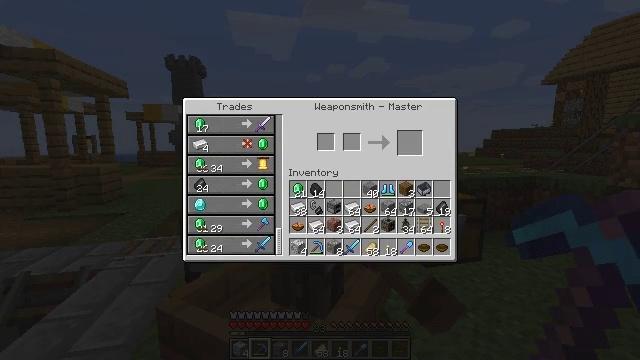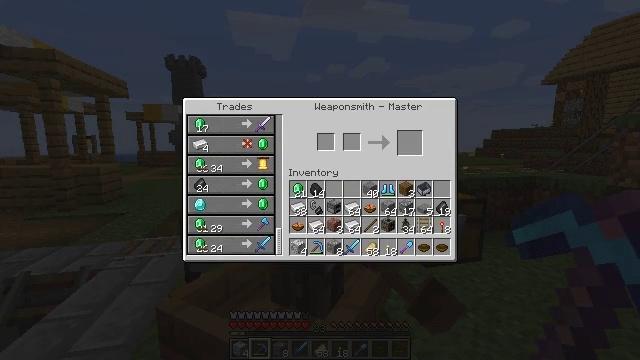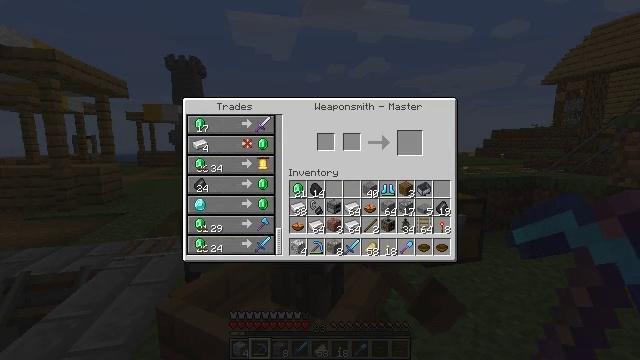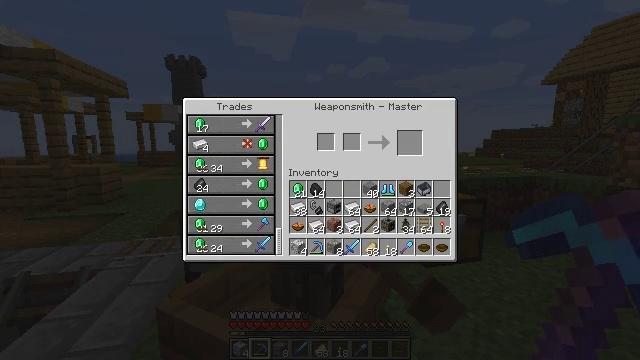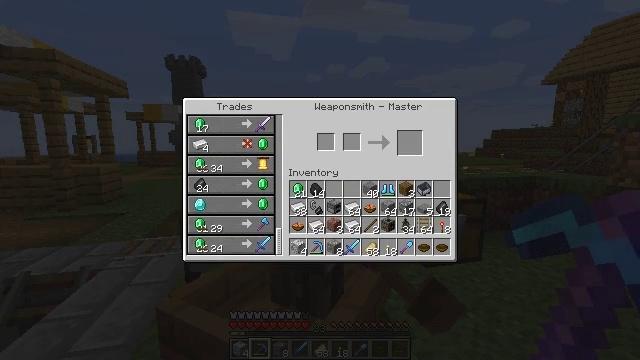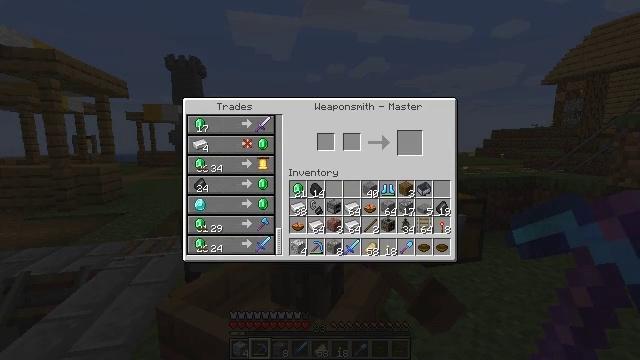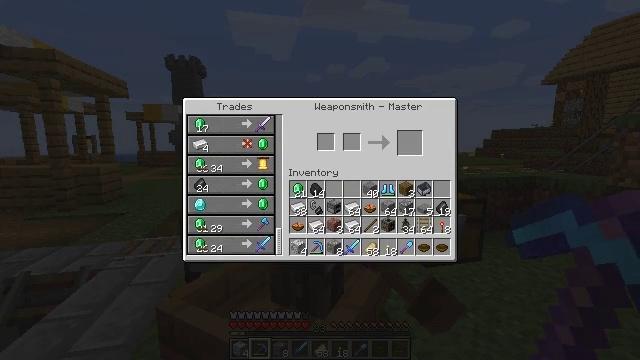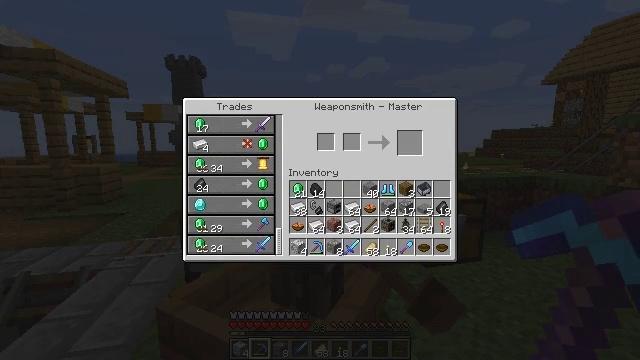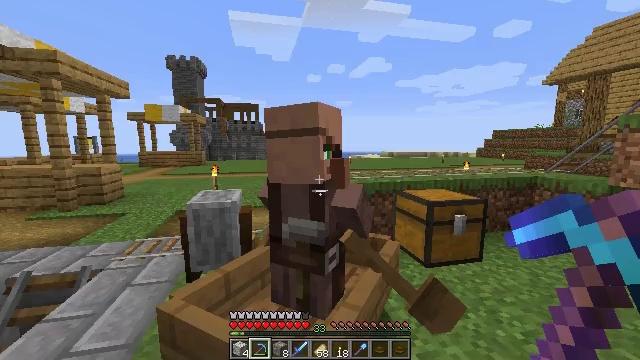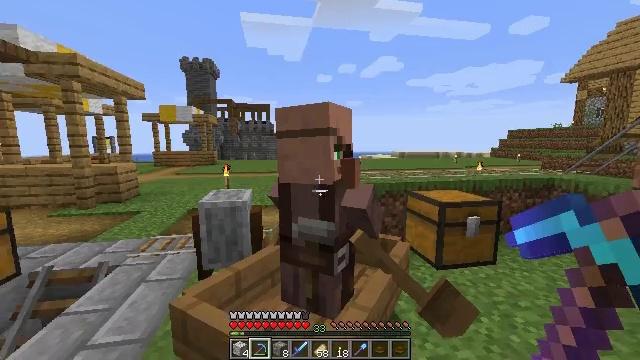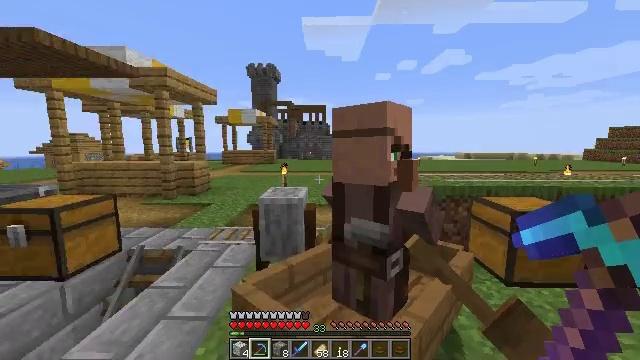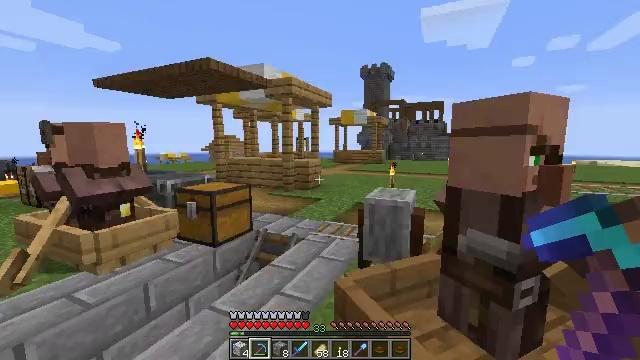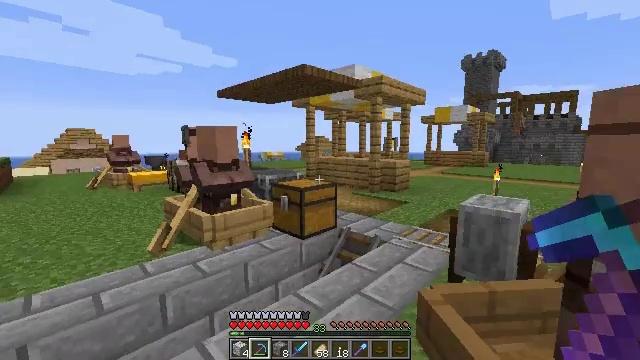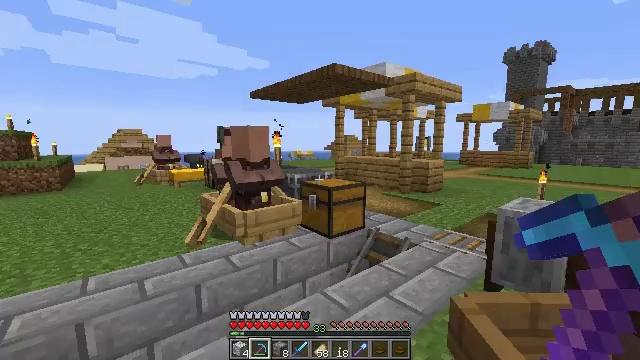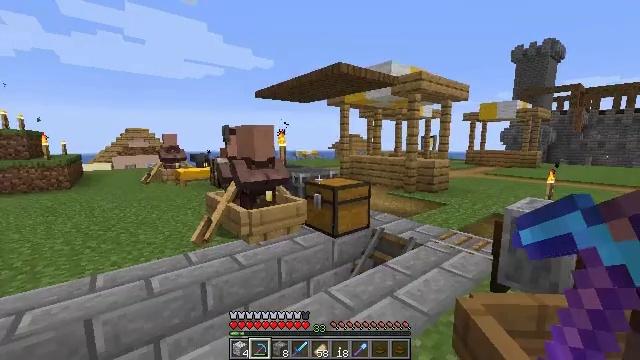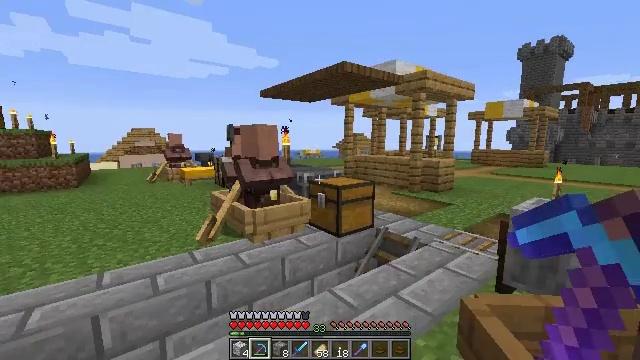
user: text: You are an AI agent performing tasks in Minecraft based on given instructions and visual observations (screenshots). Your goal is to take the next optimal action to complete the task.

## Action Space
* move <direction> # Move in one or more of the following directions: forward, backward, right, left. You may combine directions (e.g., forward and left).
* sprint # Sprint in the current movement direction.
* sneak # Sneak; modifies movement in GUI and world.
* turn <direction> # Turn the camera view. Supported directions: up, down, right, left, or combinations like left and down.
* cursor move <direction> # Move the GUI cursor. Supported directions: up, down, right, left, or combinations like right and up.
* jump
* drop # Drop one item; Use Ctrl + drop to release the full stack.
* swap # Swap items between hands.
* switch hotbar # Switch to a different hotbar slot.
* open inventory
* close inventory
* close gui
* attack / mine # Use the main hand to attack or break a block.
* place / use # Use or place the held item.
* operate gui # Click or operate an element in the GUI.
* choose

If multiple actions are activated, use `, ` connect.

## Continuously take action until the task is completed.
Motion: motion action
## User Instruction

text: Make a diamond hoe with sticks and diamonds.
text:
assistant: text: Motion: no_op
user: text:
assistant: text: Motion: no_op
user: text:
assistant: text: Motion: no_op
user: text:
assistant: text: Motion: no_op
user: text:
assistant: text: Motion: no_op
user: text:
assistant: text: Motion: no_op
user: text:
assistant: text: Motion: no_op
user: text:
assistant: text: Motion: no_op
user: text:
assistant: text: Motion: turn left, close gui
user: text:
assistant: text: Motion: turn left
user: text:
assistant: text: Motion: turn left
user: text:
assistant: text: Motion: turn left
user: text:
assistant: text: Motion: turn left
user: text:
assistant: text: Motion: turn left
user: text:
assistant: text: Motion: no_op
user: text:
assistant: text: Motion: no_op
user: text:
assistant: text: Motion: move forward
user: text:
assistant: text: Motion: move forward
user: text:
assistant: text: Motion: move forward
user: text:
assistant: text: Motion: move forward
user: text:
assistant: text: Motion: turn left and up
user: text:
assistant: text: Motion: turn left and up
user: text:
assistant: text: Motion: turn left
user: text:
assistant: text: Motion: turn left
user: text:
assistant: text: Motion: no_op
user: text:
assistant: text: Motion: no_op
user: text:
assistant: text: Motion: no_op
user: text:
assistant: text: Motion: turn right
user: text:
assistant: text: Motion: turn right
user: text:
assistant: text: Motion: no_op